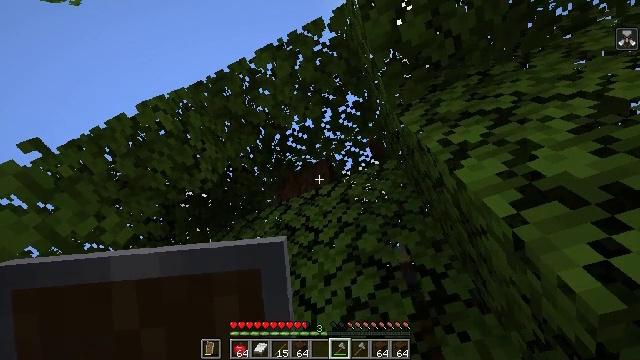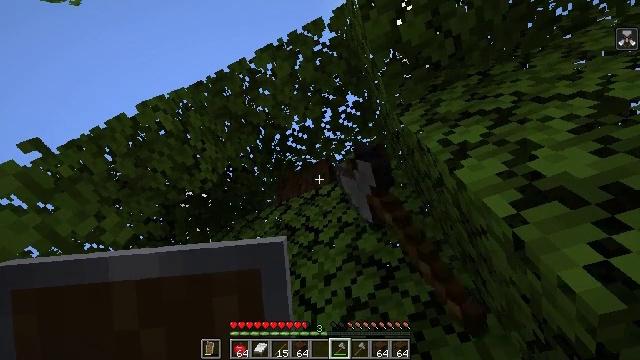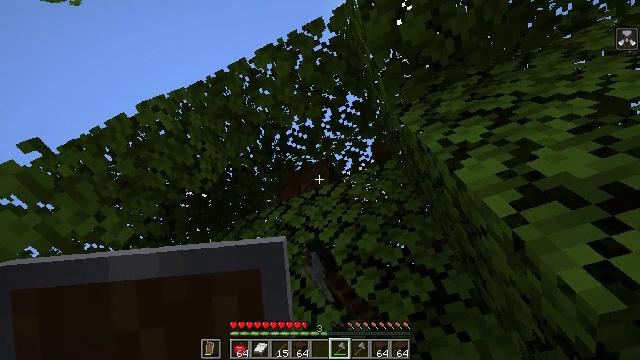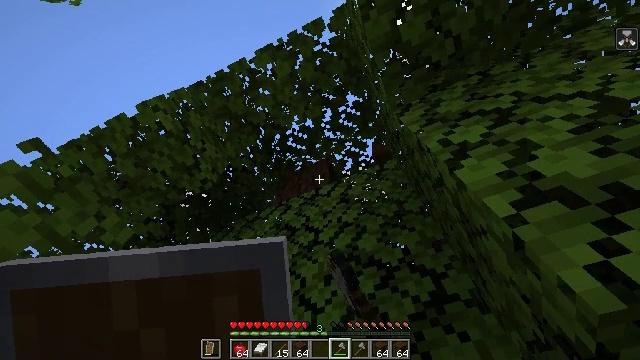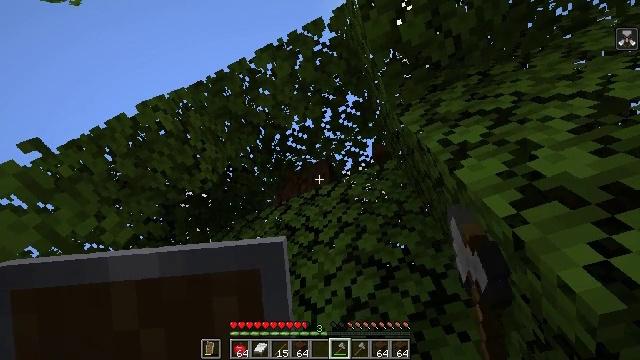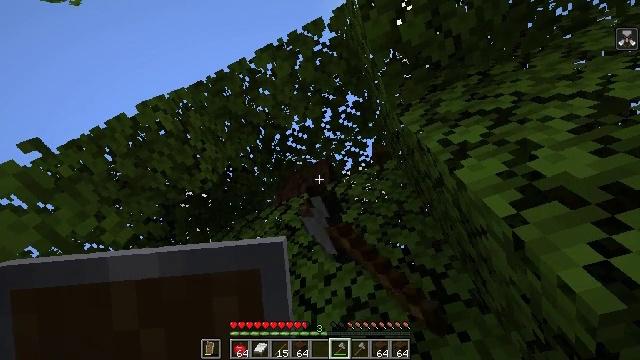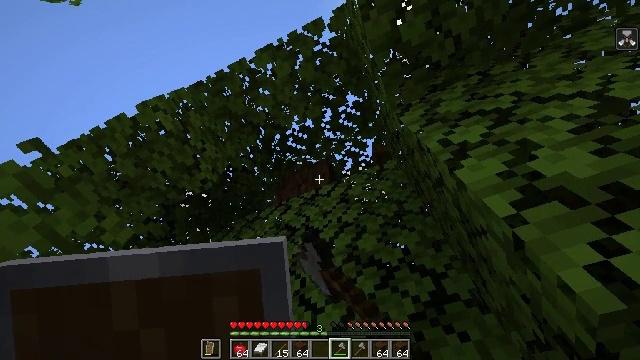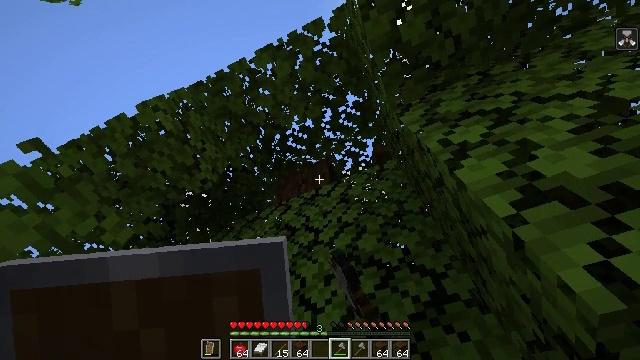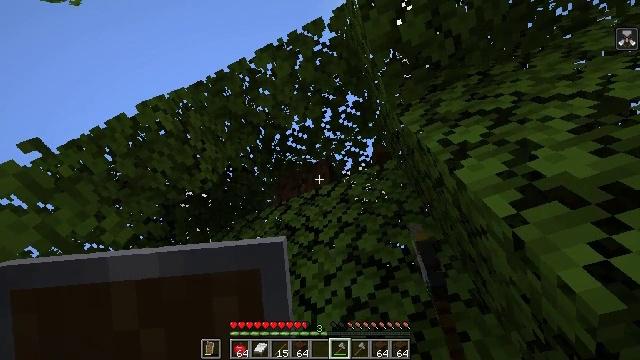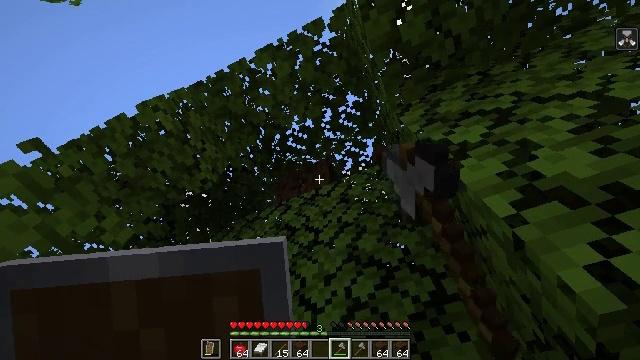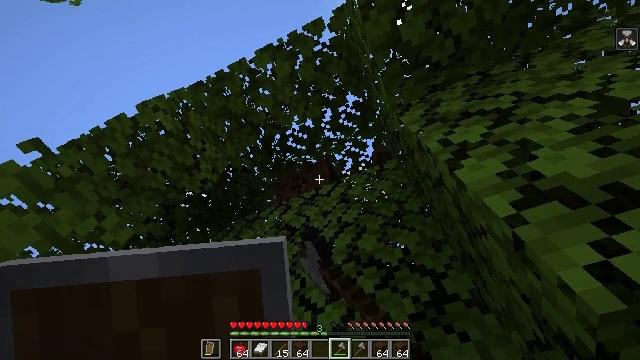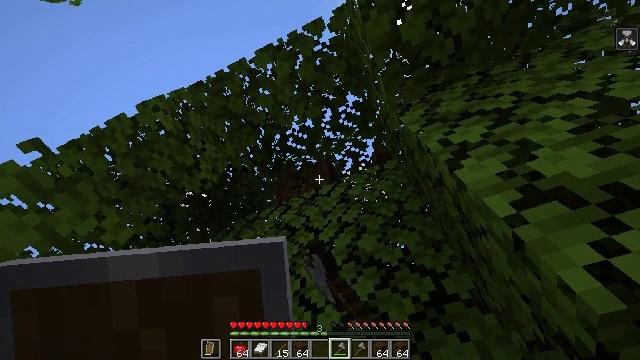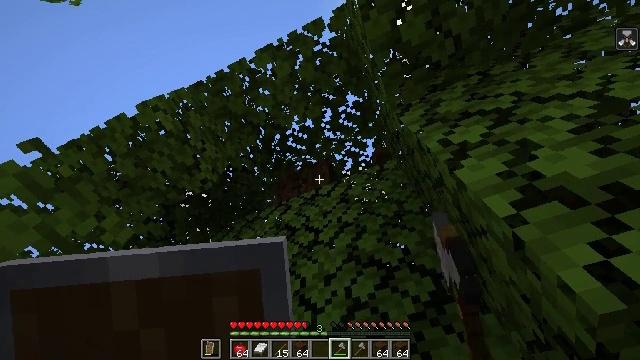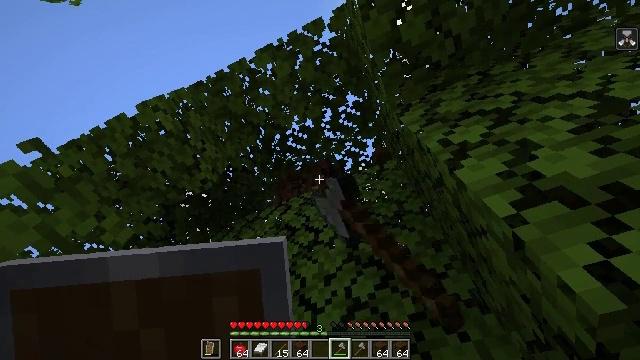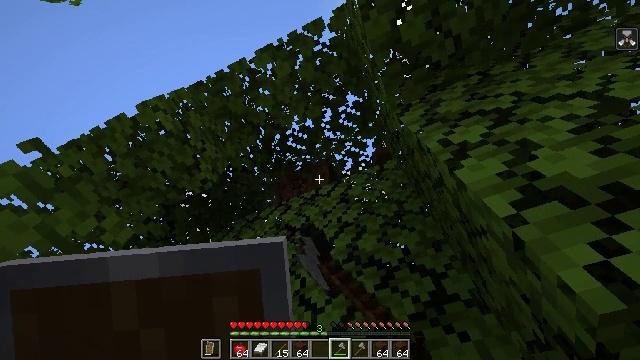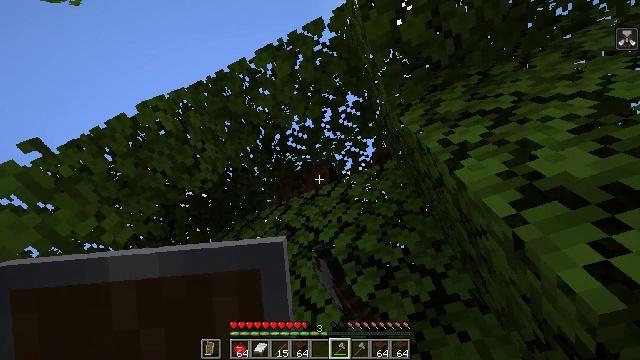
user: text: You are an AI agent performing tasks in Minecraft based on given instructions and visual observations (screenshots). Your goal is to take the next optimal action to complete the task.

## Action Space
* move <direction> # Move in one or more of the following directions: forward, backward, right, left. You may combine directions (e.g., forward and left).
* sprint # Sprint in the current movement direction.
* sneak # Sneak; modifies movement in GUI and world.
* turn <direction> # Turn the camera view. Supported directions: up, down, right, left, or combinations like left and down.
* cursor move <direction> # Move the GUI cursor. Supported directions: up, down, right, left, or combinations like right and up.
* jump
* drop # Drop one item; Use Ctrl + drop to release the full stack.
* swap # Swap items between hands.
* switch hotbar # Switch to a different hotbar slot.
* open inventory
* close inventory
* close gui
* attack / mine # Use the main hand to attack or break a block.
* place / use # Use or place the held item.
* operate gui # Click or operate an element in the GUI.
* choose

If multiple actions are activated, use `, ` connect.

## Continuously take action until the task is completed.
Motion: motion action
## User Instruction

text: Harvest dark oak log for resources.
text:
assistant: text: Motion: attack / mine
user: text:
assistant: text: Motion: attack / mine
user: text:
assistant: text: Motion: attack / mine
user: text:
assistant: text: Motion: attack / mine
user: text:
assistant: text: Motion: attack / mine
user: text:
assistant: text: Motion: attack / mine
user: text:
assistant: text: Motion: attack / mine
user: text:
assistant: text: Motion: attack / mine
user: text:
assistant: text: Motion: attack / mine
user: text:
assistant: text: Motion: attack / mine
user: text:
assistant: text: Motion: attack / mine
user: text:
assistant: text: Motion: attack / mine
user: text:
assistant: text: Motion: attack / mine
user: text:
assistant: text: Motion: attack / mine
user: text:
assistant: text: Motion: attack / mine
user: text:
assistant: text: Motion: attack / mine
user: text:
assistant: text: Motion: attack / mine
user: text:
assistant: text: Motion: attack / mine
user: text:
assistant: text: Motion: attack / mine
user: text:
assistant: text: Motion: attack / mine
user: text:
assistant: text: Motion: attack / mine
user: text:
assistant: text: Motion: attack / mine
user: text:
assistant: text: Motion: no_op
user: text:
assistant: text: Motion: no_op
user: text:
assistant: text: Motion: no_op
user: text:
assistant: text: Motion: turn right and down
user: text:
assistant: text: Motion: turn right and down
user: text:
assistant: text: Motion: turn right and down
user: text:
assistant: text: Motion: turn down
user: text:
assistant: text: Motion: turn down